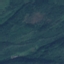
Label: Forest